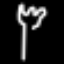
Label: fork